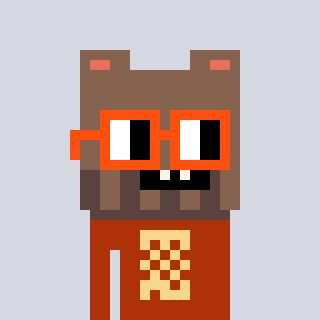
a pixel art character with square orange glasses, a bear-shaped head and a hotbrown-colored body on a cool background